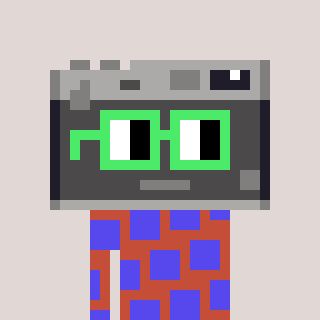
a pixel art character with square light green glasses, a camera-shaped head and a rust-colored body on a warm background